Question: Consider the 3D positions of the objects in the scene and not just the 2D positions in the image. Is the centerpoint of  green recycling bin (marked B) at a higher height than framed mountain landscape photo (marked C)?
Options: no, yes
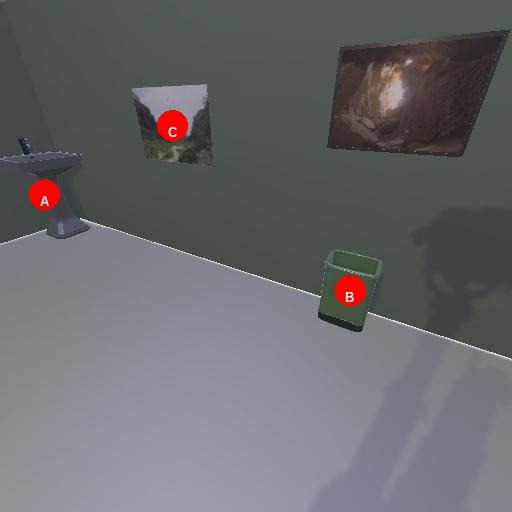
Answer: no